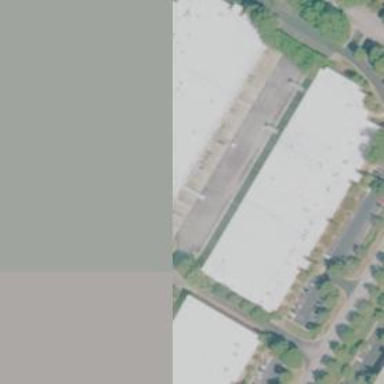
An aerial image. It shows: Warehouse.